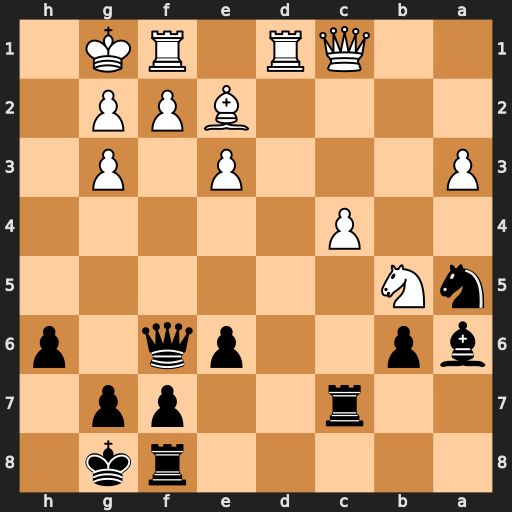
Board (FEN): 5rk1/2r2pp1/bp2pq1p/nN6/2P5/P3P1P1/4BPP1/2QR1RK1
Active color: b
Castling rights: -
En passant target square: -
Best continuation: Bxb5